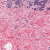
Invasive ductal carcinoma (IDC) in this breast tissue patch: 0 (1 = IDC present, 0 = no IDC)